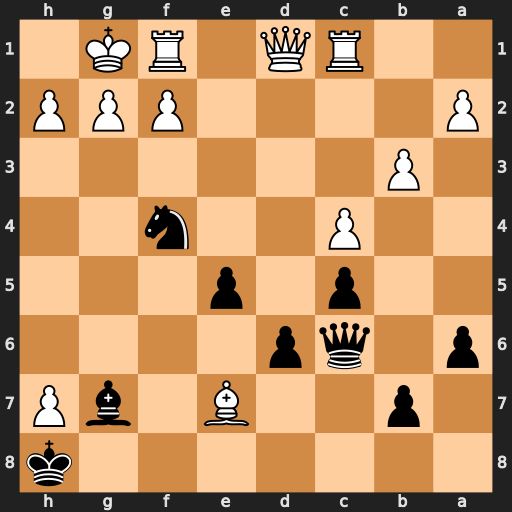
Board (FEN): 7k/1p2B1bP/p1qp4/2p1p3/2P2n2/1P6/P4PPP/2RQ1RK1
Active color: b
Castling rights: -
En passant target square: -
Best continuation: Qxg2#